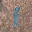
Label: 1